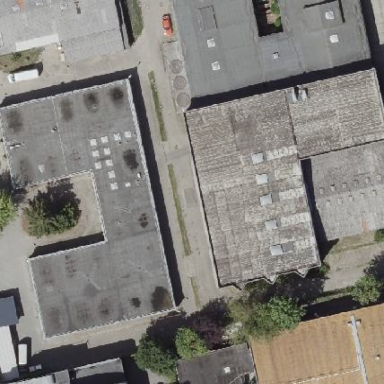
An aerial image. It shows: Commercial building.